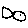
Label: fish